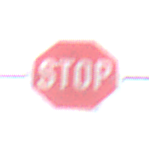
Verkehrszeichen: Stop
Umgebung: Outdoor, Suburban
Tageszeit: MorningAfternoon
Wetter: PartlyCloudy
Licht: Natural
Jahreszeit: NotSpecified
Kontrast: HighContrast